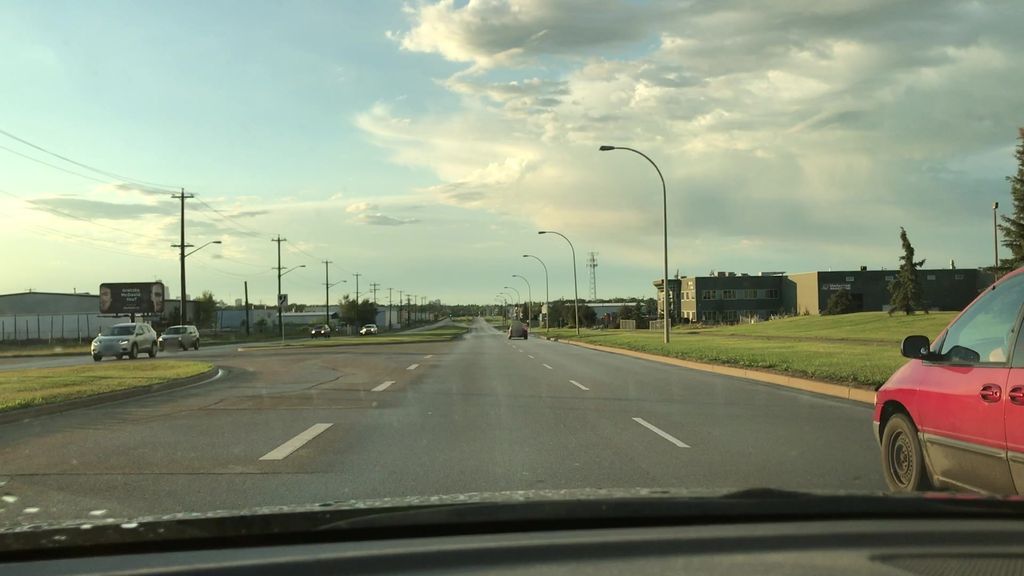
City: edmonton